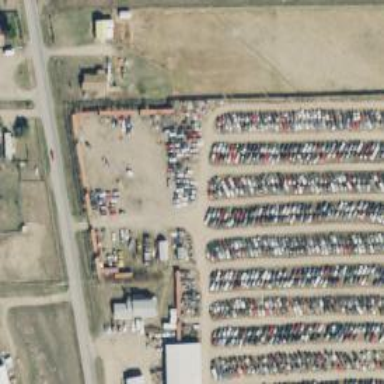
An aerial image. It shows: Industrial area designated as scrap yard.